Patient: sex M, age 35
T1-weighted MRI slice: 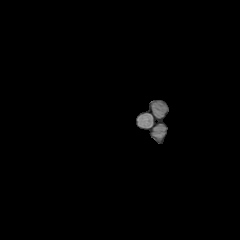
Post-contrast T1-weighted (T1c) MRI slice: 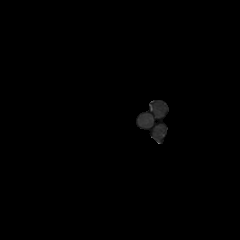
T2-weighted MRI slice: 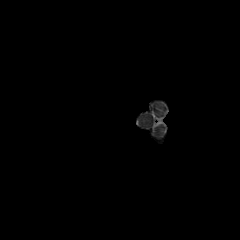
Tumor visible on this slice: no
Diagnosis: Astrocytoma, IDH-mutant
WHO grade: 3